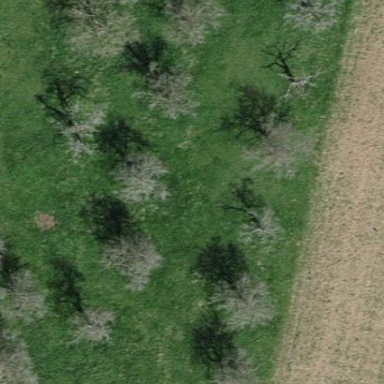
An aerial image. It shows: Orchard.